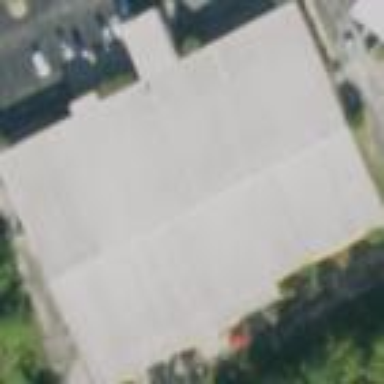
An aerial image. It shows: Building that houses bowling alley.